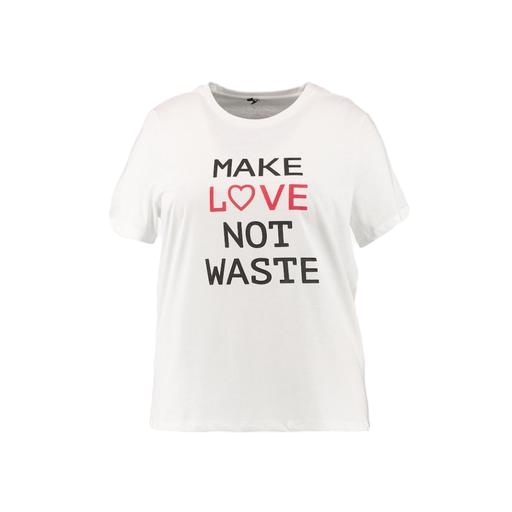
red plus size printed t-shirt only macy, black plus size printed t-shirt only macy, only white slogan t-shirt, white background